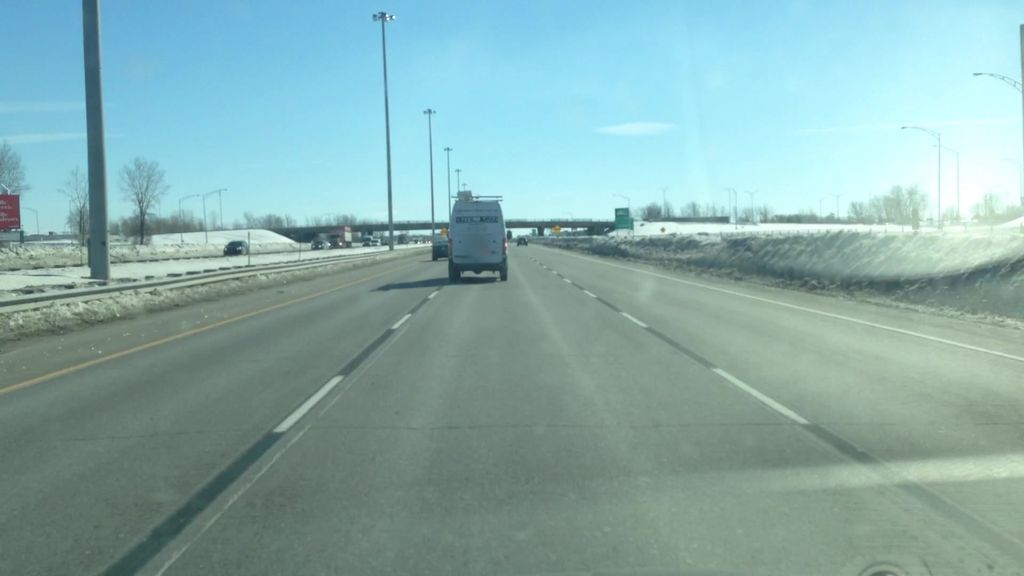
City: montreal